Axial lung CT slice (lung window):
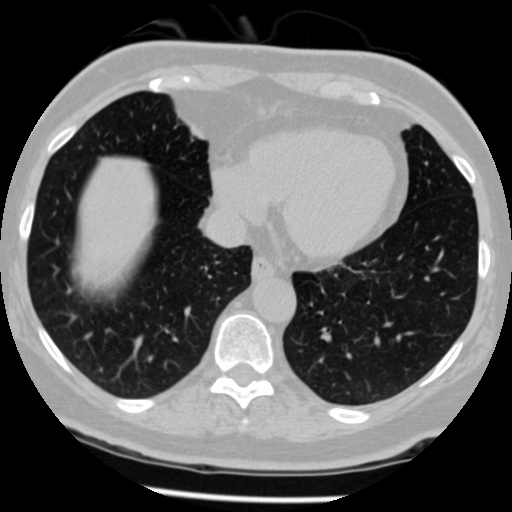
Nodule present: no